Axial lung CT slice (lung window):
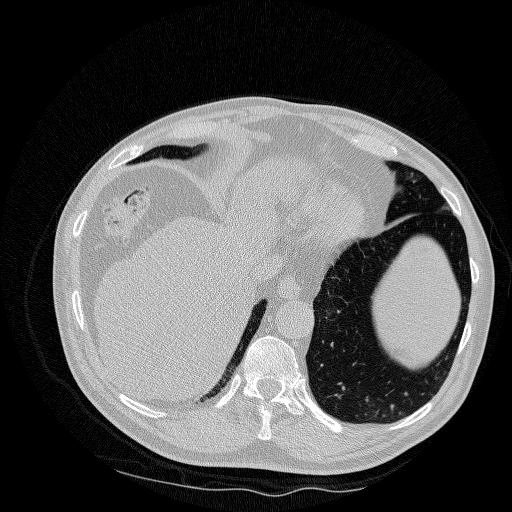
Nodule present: no